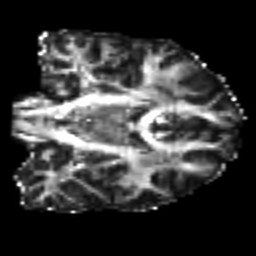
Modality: FA
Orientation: coronal
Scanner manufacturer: siemens
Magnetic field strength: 3 T
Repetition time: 7.8 s
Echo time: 0.09 s